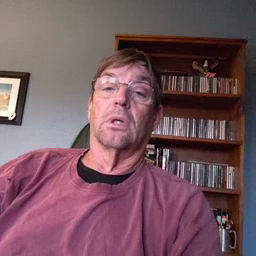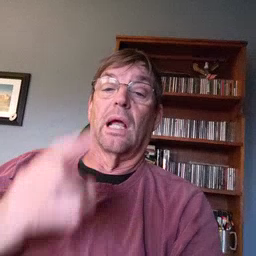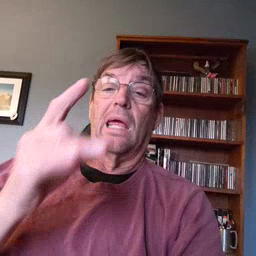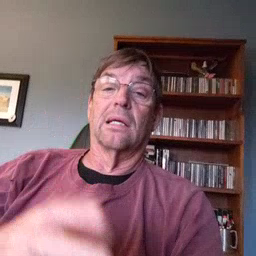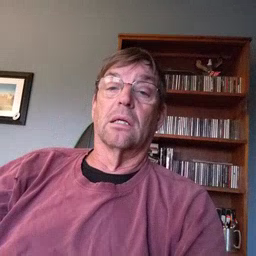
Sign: hate